Question: Following my previous question, <URL>, I have now what I wanted, but there is now a minor issue that I don't understand.
There are three buttons,each button with an image, the three images have the same size, but they are shown differently. Image 2 starts at the left border, but images 1 and 3 have a margin at the left side.

From the XML file, I don't see the reason for that:
'''
<?xml version="1.0" encoding="utf-8"?>
<LinearLayout xmlns:android="http://schemas.android.com/apk/res/android"
android:layout_width="fill_parent"
android:layout_height="fill_parent"
android:orientation="vertical"
android:weightSum="4"
>
<ImageView
android:id="@+id/ImageView01"
android:layout_width="match_parent"
android:layout_height="5dp"
android:layout_weight="0.5"
android:scaleType="fitXY"
android:src="@drawable/sector1" />
<Button
android:id="@+id/button1"
android:layout_width="fill_parent"
android:layout_height="0dp"
android:layout_weight="1"
android:drawableLeft="@drawable/agenda_izq"
android:maxLines="1"
android:text="Agenda" />
<Button
android:id="@+id/button2"
android:layout_width="fill_parent"
android:layout_height="0dp"
android:layout_weight="1"
android:background="@color/fondo"
android:drawableLeft="@drawable/actividades_izq"
android:maxLines="1"
android:text="Actividades" />
<Button
android:id="@+id/button3"
android:layout_width="fill_parent"
android:layout_height="0dp"
android:layout_weight="1"
android:drawableLeft="@drawable/suscribete_izq"
android:gravity="left|center_vertical|center_horizontal"
android:maxLines="2"
android:text="Recibir Informacion de Juventud" />
<ImageView
android:id="@+id/imageView1"
android:layout_width="match_parent"
android:layout_height="5dp"
android:layout_weight="0.5"
android:scaleType="fitXY"
android:src="@drawable/sector3" />
</LinearLayout>
'''
I would like that all three images start from the left border, without any margin.
Thank you.
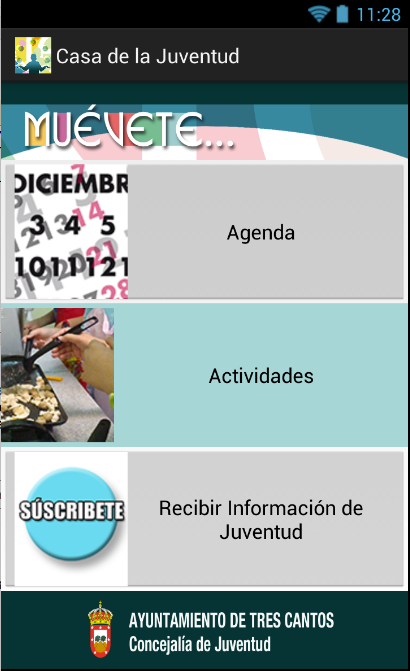
Answer: Your second image is linked to the left with no margin because that line:
'''
android:background="@color/fondo"
'''